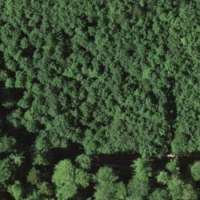
EUNIS habitat code: 41
Species observed at this site:
Circaea lutetiana